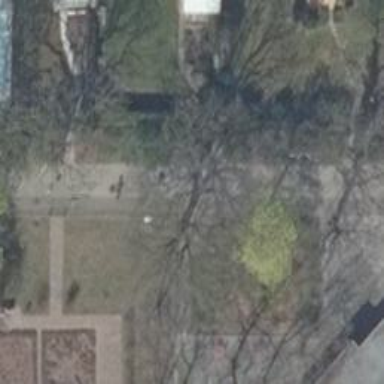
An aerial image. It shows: Park with broadleaved deciduous trees.